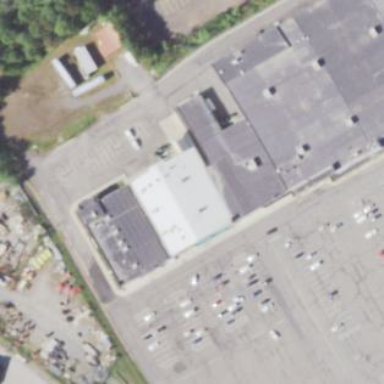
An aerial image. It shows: Variety store located inside building.